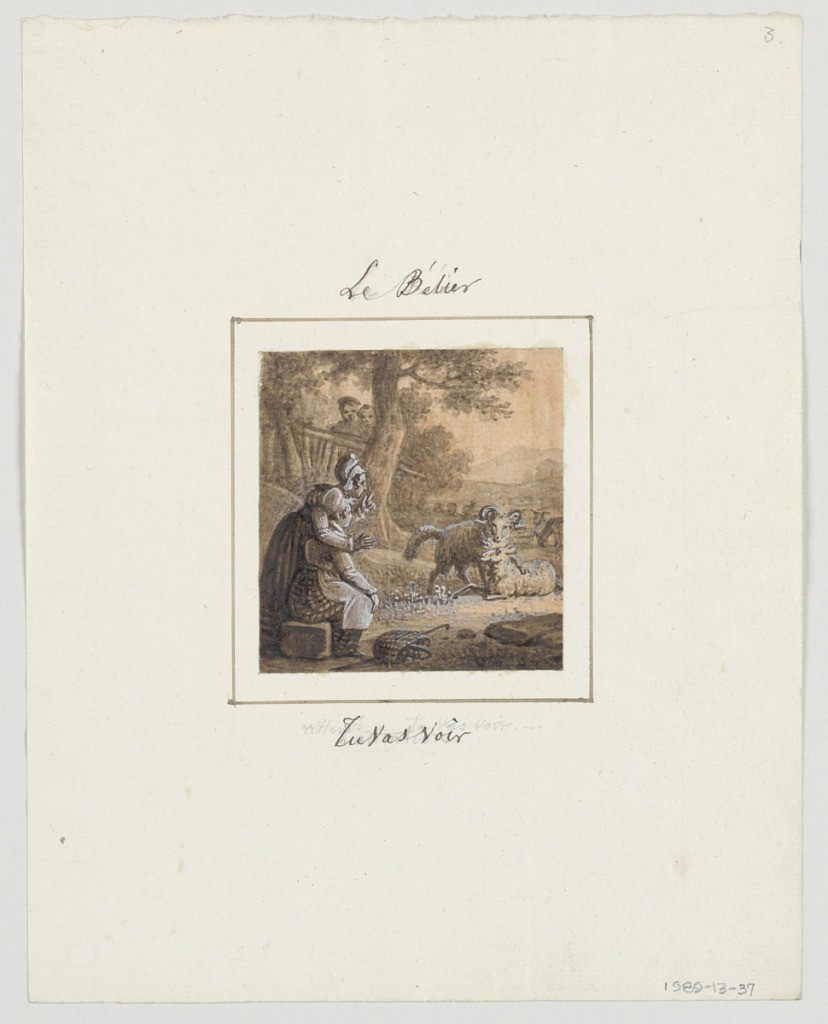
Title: Design for a Painted Porcelain Plate, Le Bélier (Aries) from Le Zodiaque Travesti (The Farcical Zodiac) Service
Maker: Jean Charles Develly, French, 1783 - 1849
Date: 1824
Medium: Pen and brown ink, brush and brown, black wash, white gouache, pink, tan watercolor, red crayon, graphite on cream laid paper, mounted on cream laid paper, bordered in pen and brown ink
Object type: Drawing
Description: Design for a painted porcelain plate, square format. Outdoor scene with mountains in background and large trees, left middleground.  Figure of a woman with her arm around a young boy, left foreground.  They watch two rams courting, right middleground.  Three children, left background, observe the scene from behind a fence.